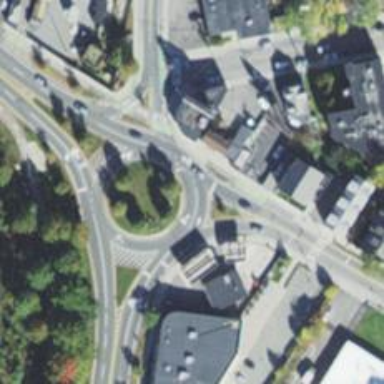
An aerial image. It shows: Roundabout on trunk highway.